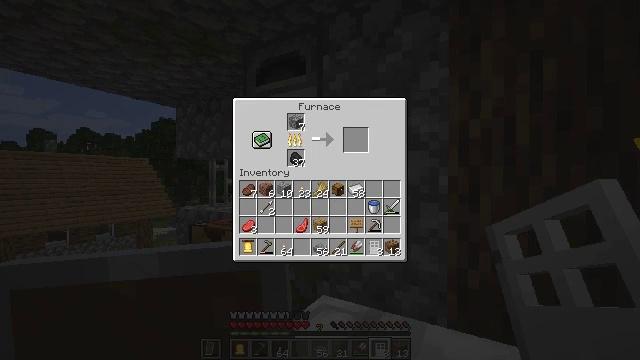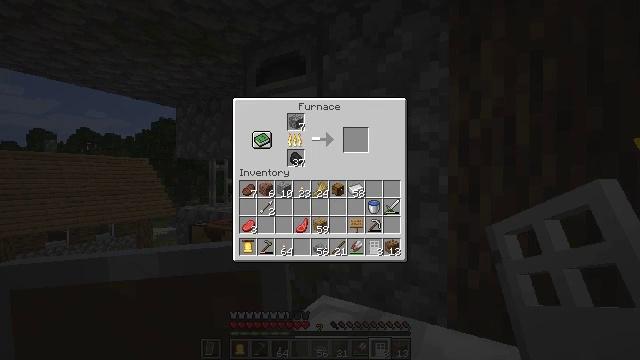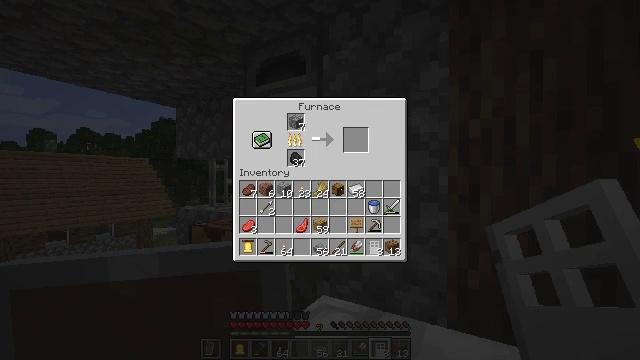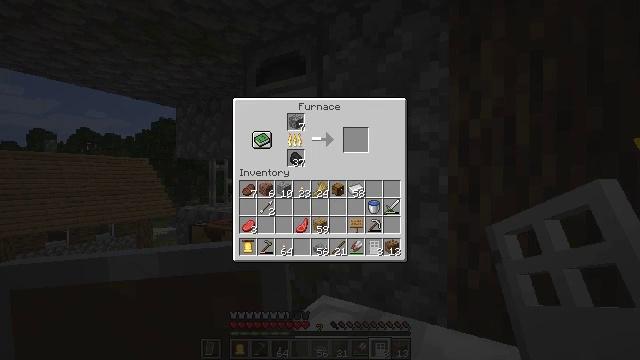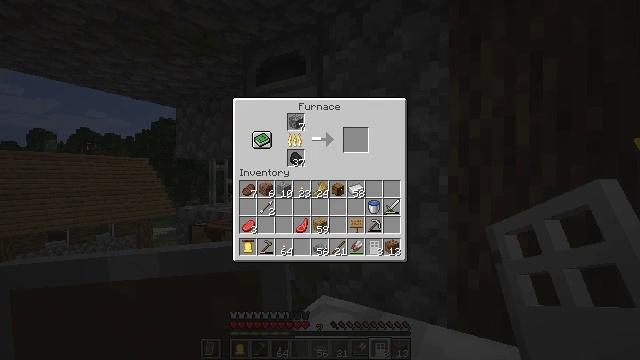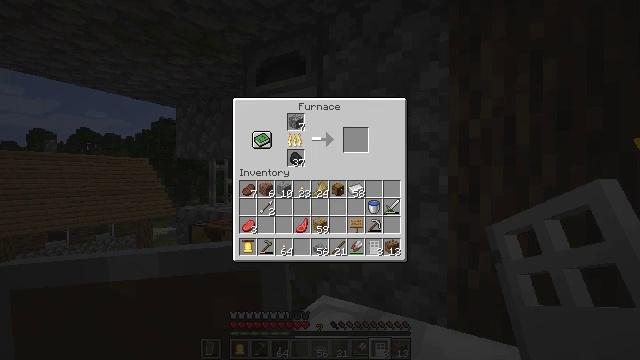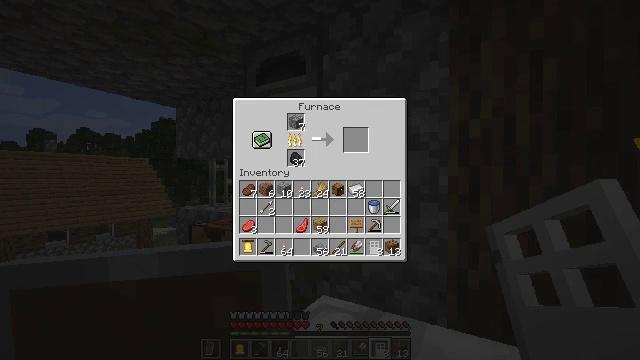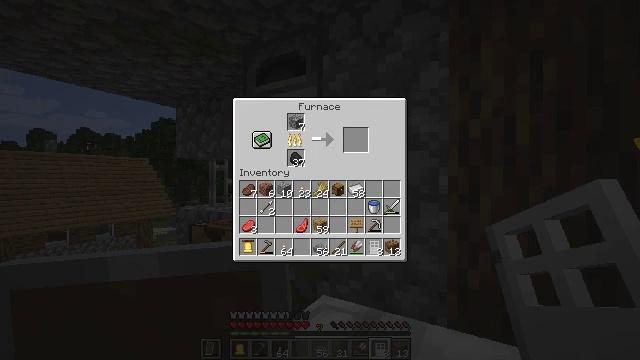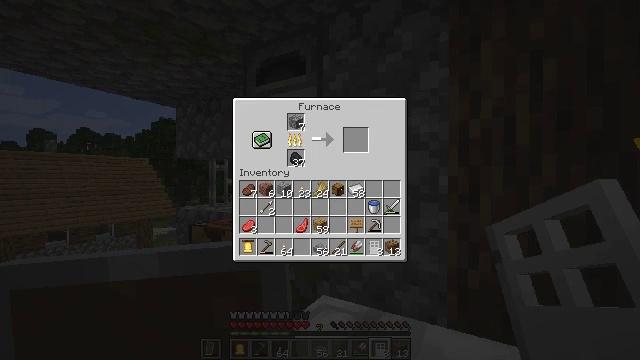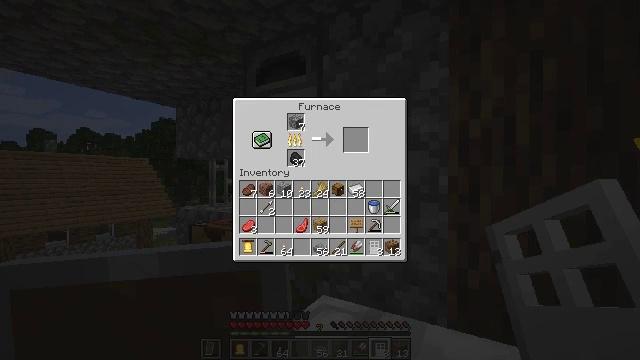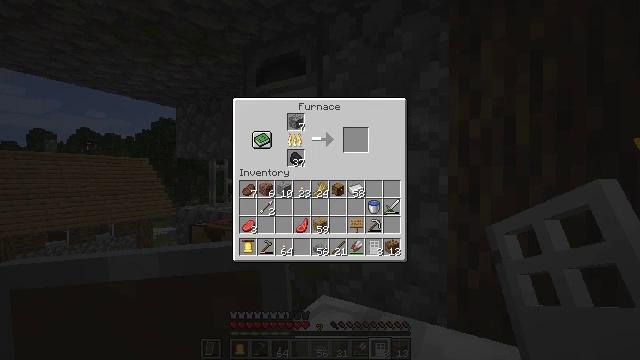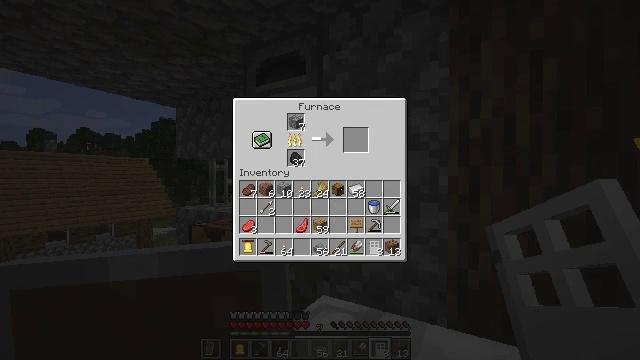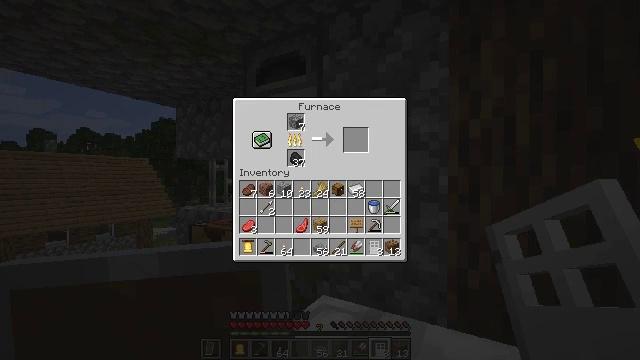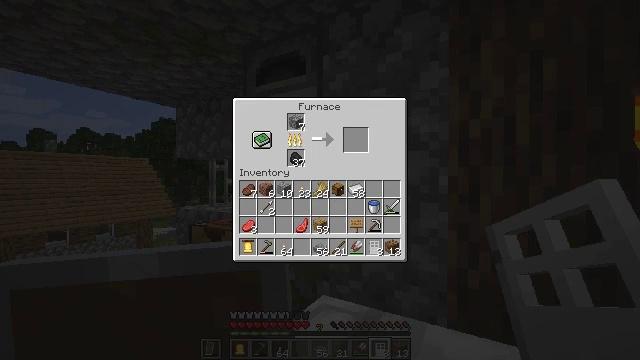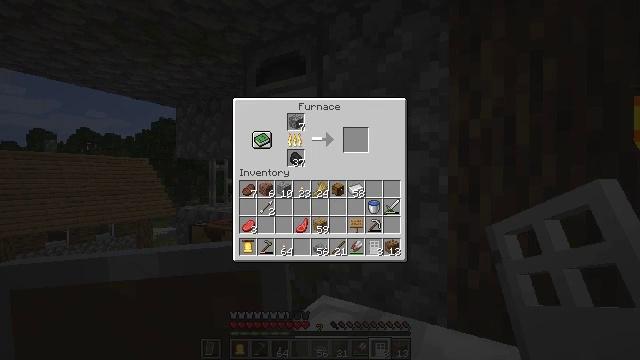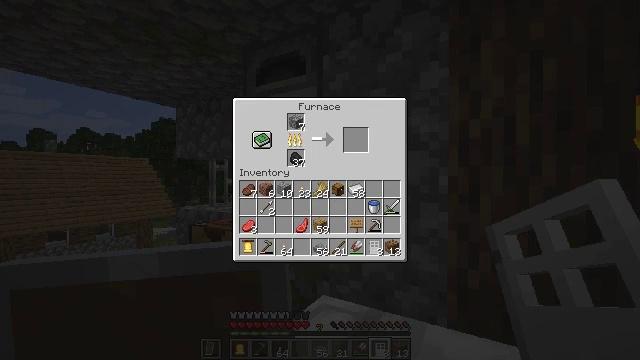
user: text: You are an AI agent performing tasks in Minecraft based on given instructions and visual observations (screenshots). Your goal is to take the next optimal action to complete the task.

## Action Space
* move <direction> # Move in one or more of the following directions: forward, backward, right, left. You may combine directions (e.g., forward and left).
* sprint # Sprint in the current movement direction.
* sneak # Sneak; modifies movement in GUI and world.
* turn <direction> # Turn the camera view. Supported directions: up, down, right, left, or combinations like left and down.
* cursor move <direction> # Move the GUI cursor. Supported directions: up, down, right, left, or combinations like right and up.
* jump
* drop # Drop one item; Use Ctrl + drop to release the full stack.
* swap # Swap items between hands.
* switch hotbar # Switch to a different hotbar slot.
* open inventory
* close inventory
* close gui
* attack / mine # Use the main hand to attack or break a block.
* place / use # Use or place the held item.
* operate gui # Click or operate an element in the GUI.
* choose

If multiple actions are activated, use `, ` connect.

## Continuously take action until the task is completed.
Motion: motion action
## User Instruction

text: Smelt some stone using a furnace.
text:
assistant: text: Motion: no_op
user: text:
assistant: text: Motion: no_op
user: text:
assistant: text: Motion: no_op
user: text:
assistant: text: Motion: no_op
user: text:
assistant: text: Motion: no_op
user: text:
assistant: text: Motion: no_op
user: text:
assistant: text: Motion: no_op
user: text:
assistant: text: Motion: no_op
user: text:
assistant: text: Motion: no_op
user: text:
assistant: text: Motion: no_op
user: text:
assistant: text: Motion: no_op
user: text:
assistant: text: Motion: no_op
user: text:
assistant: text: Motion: no_op
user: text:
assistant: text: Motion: no_op
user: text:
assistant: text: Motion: no_op
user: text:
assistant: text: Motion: no_op
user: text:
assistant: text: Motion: no_op
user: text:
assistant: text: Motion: no_op
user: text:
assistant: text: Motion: no_op
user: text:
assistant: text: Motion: no_op
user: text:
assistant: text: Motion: no_op
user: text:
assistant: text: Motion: no_op
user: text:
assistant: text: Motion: no_op
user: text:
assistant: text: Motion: no_op
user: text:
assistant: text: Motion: no_op
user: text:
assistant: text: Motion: no_op
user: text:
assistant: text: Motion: no_op
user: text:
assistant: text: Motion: no_op
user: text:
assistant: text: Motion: no_op
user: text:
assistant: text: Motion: no_op